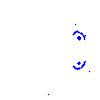
Particle: pion